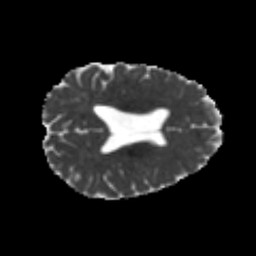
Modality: MD
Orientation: axial
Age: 23
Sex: male
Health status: healthy
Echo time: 0.074 s